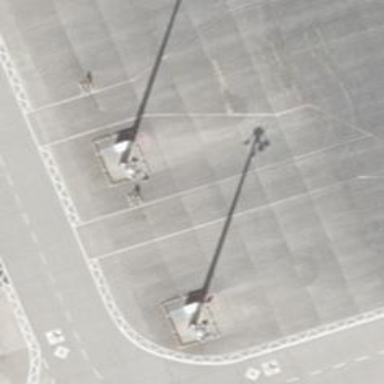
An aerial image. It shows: Mast structure.